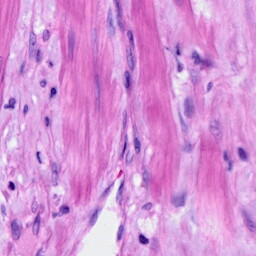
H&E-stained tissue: Ovarian